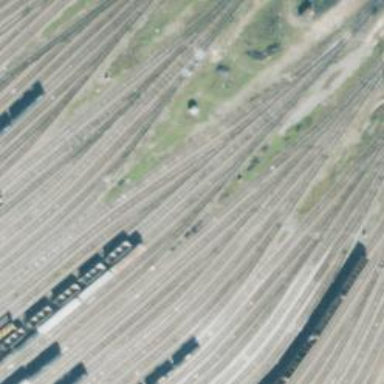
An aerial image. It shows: Railway yard.